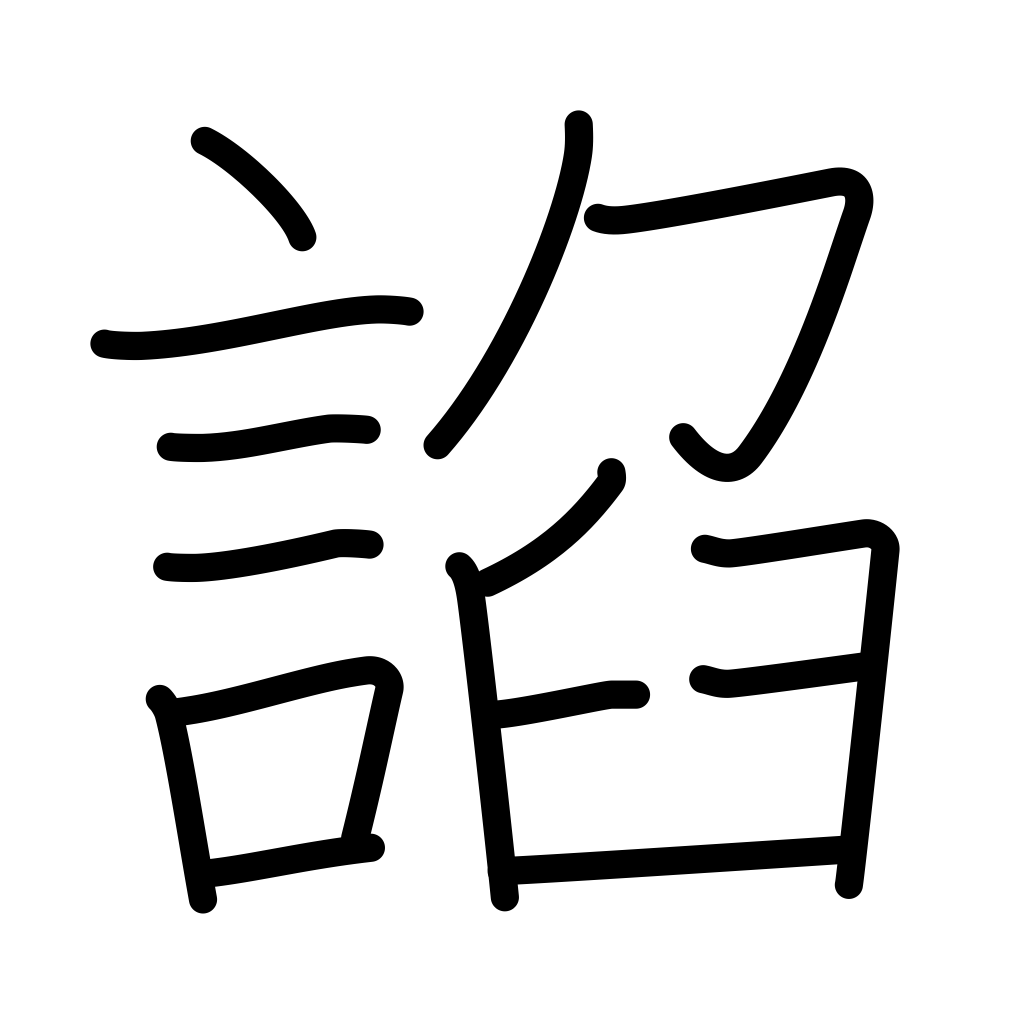
Meaning: flatter